Field crop: tomato
Growth stage: 2
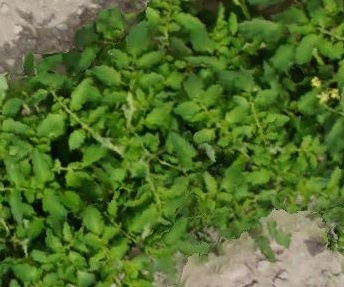
Species: tomato